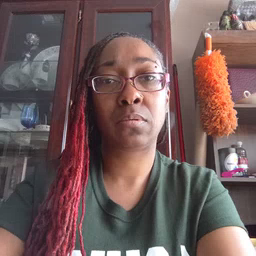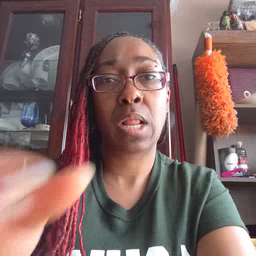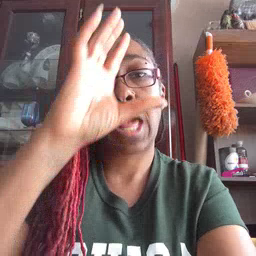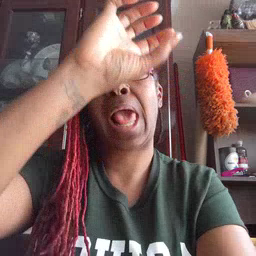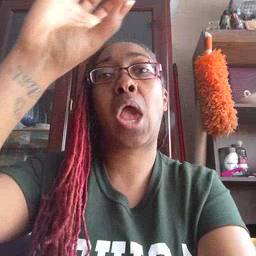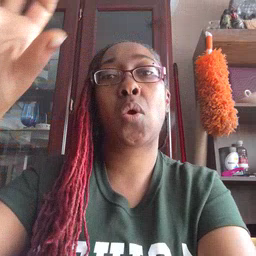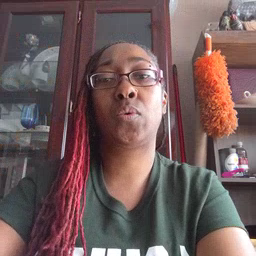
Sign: cloud